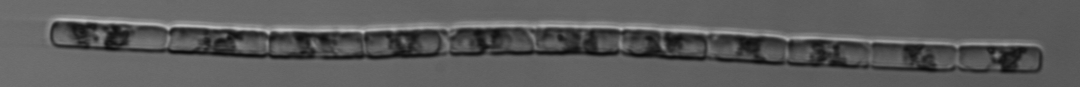
Label: Guinardia_delicatula